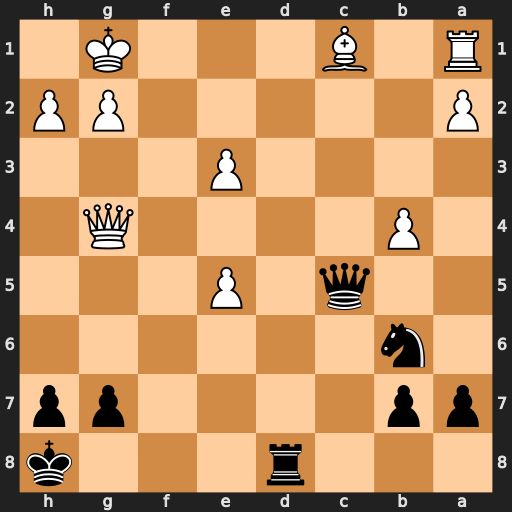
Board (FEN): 3r3k/pp4pp/1n6/2q1P3/1P4Q1/4P3/P5PP/R1B3K1
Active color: b
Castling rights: -
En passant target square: -
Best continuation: Qc3 Bb2 Qxb2